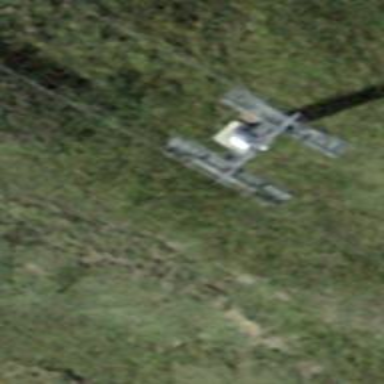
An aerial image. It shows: Pylon used for aerialway.